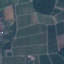
Label: PermanentCrop